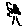
Label: tree